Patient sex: F
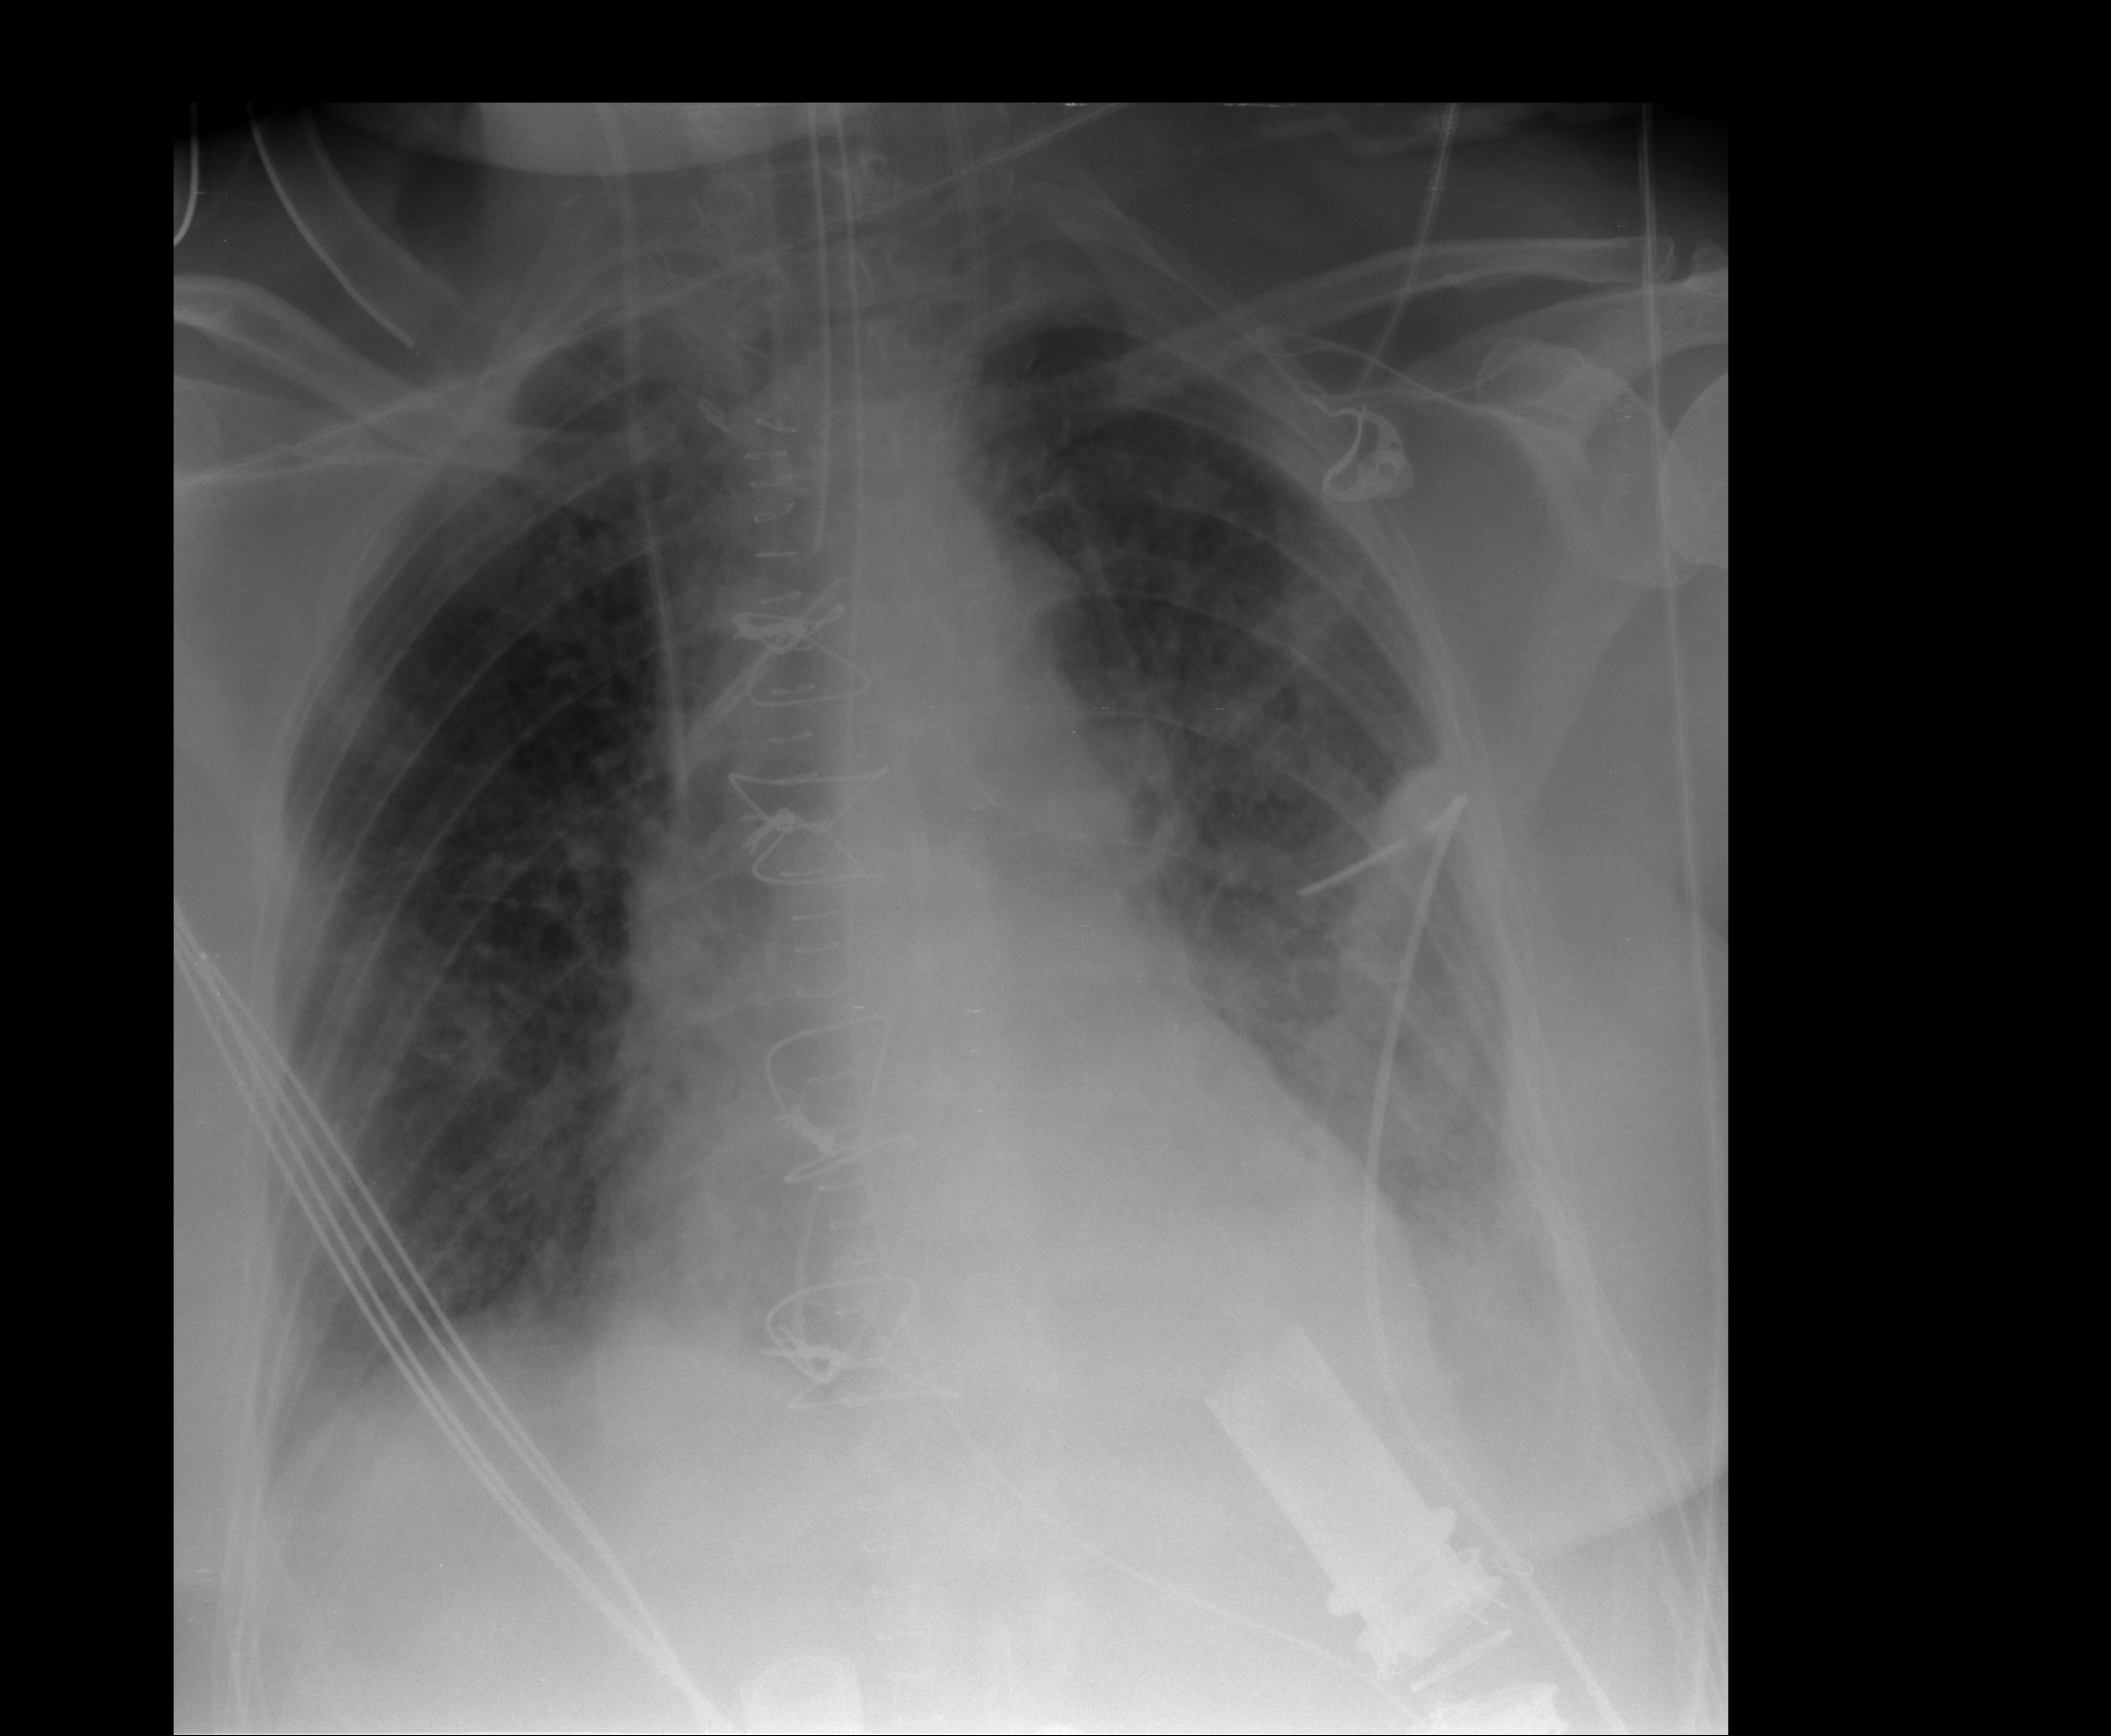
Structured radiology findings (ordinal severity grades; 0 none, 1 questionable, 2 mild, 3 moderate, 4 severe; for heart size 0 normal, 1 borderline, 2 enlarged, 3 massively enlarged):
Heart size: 2
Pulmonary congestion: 2
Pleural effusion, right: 0
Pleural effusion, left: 2
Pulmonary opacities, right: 0
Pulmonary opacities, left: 0
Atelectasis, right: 2
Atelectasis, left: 2